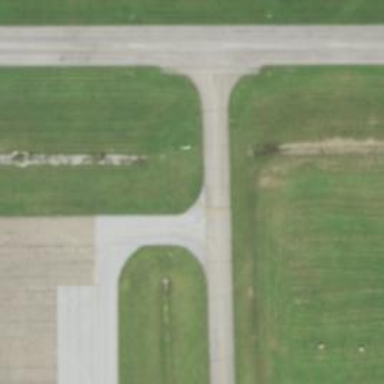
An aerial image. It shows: Image of taxiway at airport.